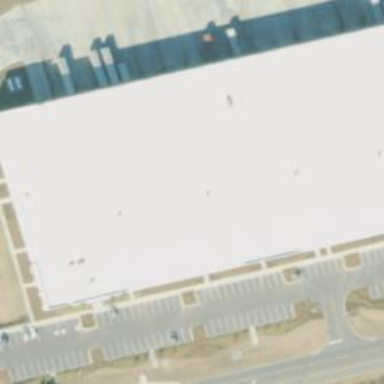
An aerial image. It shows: Warehouse.